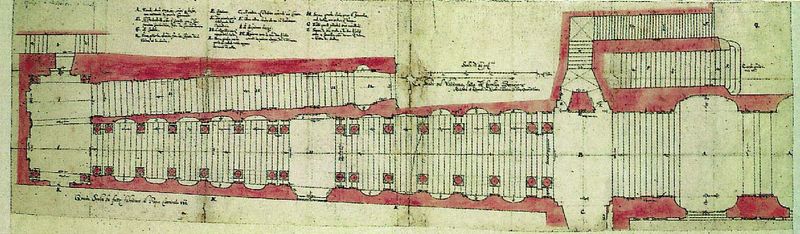
Titel: Scala Regia, Treppe zwischen Petersdom und Vatikan
Künstler: Giovanni Lorenzo Bernini
Standort: Rom, S. Pietro (EU - I - Latium)
Schlagwörter: grün, fenster, pfeiler, schwarz, skizze, strasse, säulen, weiss, zeichnung, gebäude, haus, rot, masse, alt, architektur, lang, kirche, blatt, schrift, papier, studie, linien, empore, kuppel, treppe, treppen, aufgang, stufen, striche, umriss, halle, wände, eingang, gang, druck, text, räume, karte, plan, grundriss, massstab, bauplan, kataster, wörter, sääle, rechteckt, a, okan, skozze, schlosstreppe, eingnang